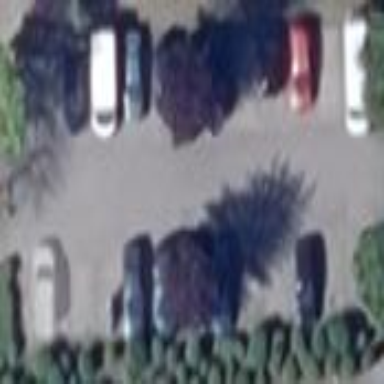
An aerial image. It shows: Parking area with surface.